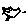
Label: bird